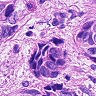
Metastatic tissue present: yes